Question: When I run my application "A driver Installer and Uninstaller Application", I am getting a "Program Compatibility Assistant" window once my exe get ended successfully. After going through the SO links and googling I couldnt find a solution to avoid "Program Compatibility Assistant" window in vista 32. I used the below manifest to avoid PCA and it works as expected (am not getting any PCA window in windows 7) but except windows vista 32? What should I do to make this work?
> After Using the below manifest for my installer application I am not
getting PCA window in windows 7 but it appears on windows vista
32-bit. How to avoid PCA window in vista32?
Some related questions are:
- <URL>
Here's the manifest I used:
'''
<?xml version="1.0" encoding="utf-8"?>
<asmv1:assembly manifestVersion="1.0" xmlns="urn:schemas-microsoft-com:asm.v1" xmlns:asmv1="urn:schemas-microsoft-com:asm.v1" xmlns:asmv2="urn:schemas-microsoft-com:asm.v2" xmlns:xsi="http://www.w3.org/2001/XMLSchema-instance">
<assemblyIdentity version="1.0.0.0" name="Unins.exe"/>
<trustInfo xmlns="urn:schemas-microsoft-com:asm.v2">
<security>
<requestedPrivileges xmlns="urn:schemas-microsoft-com:asm.v3">
<requestedExecutionLevel level="highestAvailable" uiAccess="false" />
</requestedPrivileges>
</security>
</trustInfo>
<compatibility xmlns="urn:schemas-microsoft-com:compatibility.v1">
<application>
<!--The ID below indicates application support for Windows Vista -->
<supportedOS Id="{e2011457-1546-43c5-a5fe-008deee3d3f0}"/>
<!--The ID below indicates application support for Windows 7 -->
<supportedOS Id="{35138b9a-5d96-4fbd-8e2d-a2440225f93a}"/>
</application>
</compatibility>
</asmv1:assembly>
'''
The below is the snapshot of PCA window I get...

Update : the root cause I for the PCA window is "My Installer is not creating an entry in Add or Remove Programs". I made my app to make an entry in "Add or remove programs" and am not getting any PCA window. But I dont want to make an entry in Add or Remove Program.
> I have an executable say 'A.exe', which finds
architecture of the OS and depends on the architecture it calls either
'A64.exe or A86.exe'. In this case do I want to have manifests for all
the exe's ( A.exe, A64.exe, A86.exe )? Right now I have manifest only for A.exe.
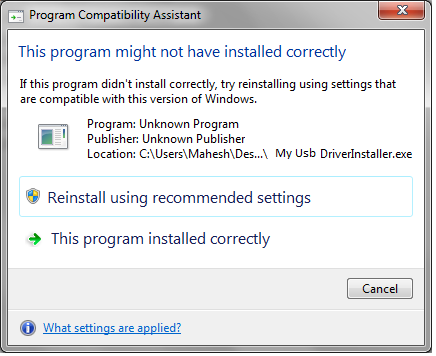
Answer: In order to opt out of PCA altogether, you will defintely need to include a manifest in all three of your executables.